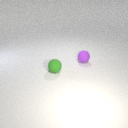
small green rubber sphere to the left of small purple rubber sphere